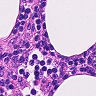
Metastatic tissue present: no